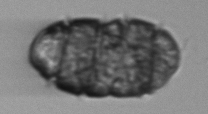
Label: Margalefidinium